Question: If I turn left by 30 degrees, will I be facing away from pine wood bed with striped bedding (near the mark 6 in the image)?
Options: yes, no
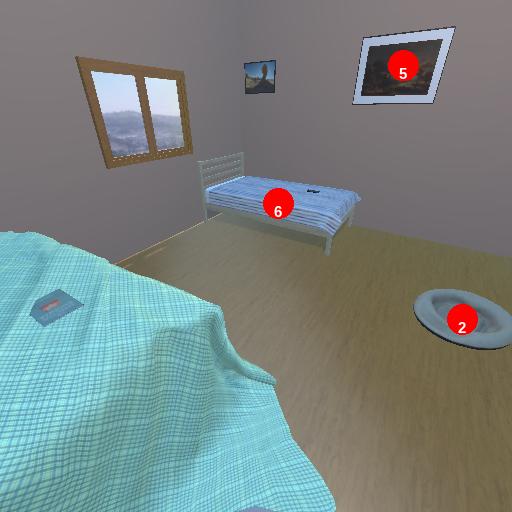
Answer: yes